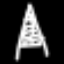
Label: The Eiffel Tower